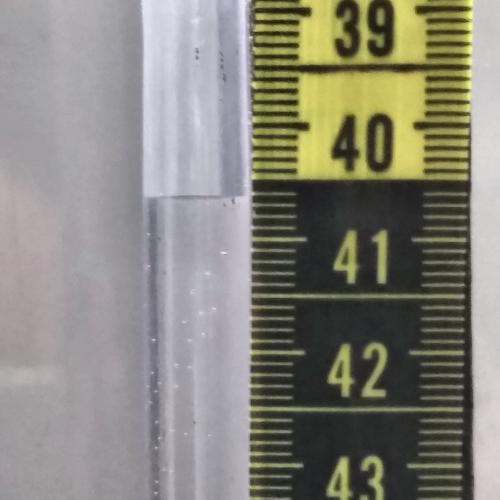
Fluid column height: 40.6 cm